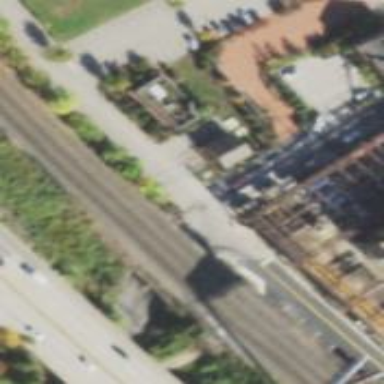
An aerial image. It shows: Railway bridge over siding.